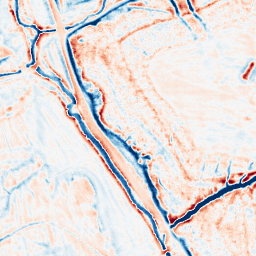
Category: edge_preserving
Decomposition family: bilateral
Decomposition parameters: d: 15
sigma_color: 50
sigma_space: 50
Upsampling method: sinc_blackman
Upsampling parameters: scale: 8
kernel_size: 16
Upsampling scale: 8